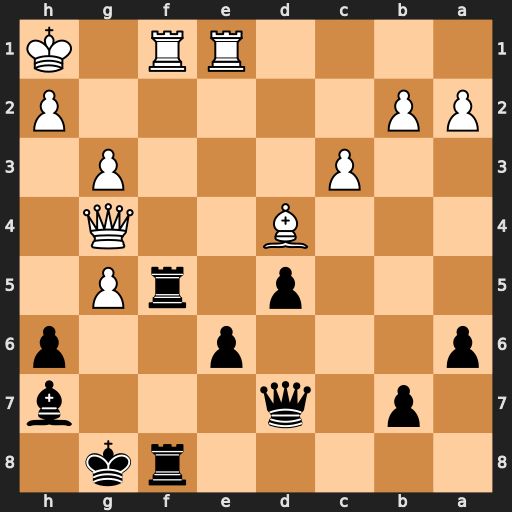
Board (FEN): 5rk1/1p1q3b/p3p2p/3p1rP1/3B2Q1/2P3P1/PP5P/4RR1K
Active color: b
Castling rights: -
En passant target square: -
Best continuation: Rxf1+ Rxf1 Rxf1+